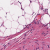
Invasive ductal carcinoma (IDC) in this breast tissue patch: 0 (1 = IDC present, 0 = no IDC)